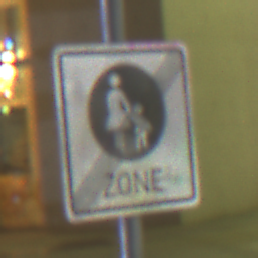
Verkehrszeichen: EndeFussgaengerzone
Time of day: Night
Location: Outdoor (Urban)
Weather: PartlyCloudy
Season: NotSpecified
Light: Artificial